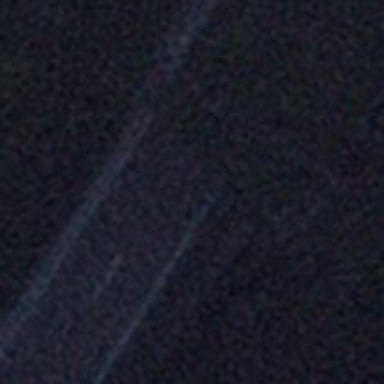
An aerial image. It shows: Tertiary road passing through tunnel with asphalt surface.